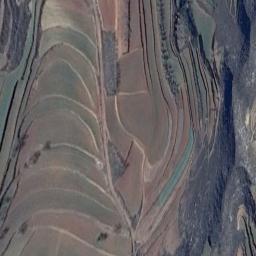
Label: terrace